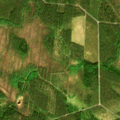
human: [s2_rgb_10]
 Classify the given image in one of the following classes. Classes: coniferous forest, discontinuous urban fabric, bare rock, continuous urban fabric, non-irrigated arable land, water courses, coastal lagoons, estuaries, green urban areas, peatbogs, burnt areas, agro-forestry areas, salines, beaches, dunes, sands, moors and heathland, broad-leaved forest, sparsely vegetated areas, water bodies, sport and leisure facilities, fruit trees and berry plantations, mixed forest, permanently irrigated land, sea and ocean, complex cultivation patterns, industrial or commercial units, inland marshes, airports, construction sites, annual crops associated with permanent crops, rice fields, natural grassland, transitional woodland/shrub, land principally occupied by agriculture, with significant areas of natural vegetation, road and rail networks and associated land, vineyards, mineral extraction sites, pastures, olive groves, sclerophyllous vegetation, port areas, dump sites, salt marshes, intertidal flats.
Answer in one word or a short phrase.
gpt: coniferous forest, mixed forest